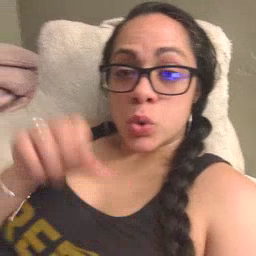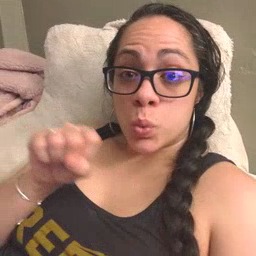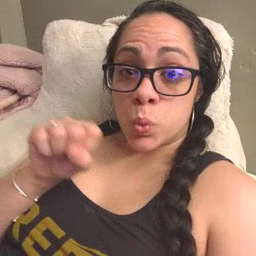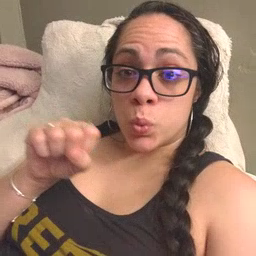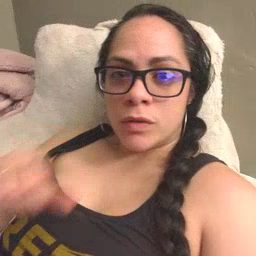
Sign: shoe